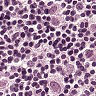
Metastatic tissue present: yes